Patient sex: M
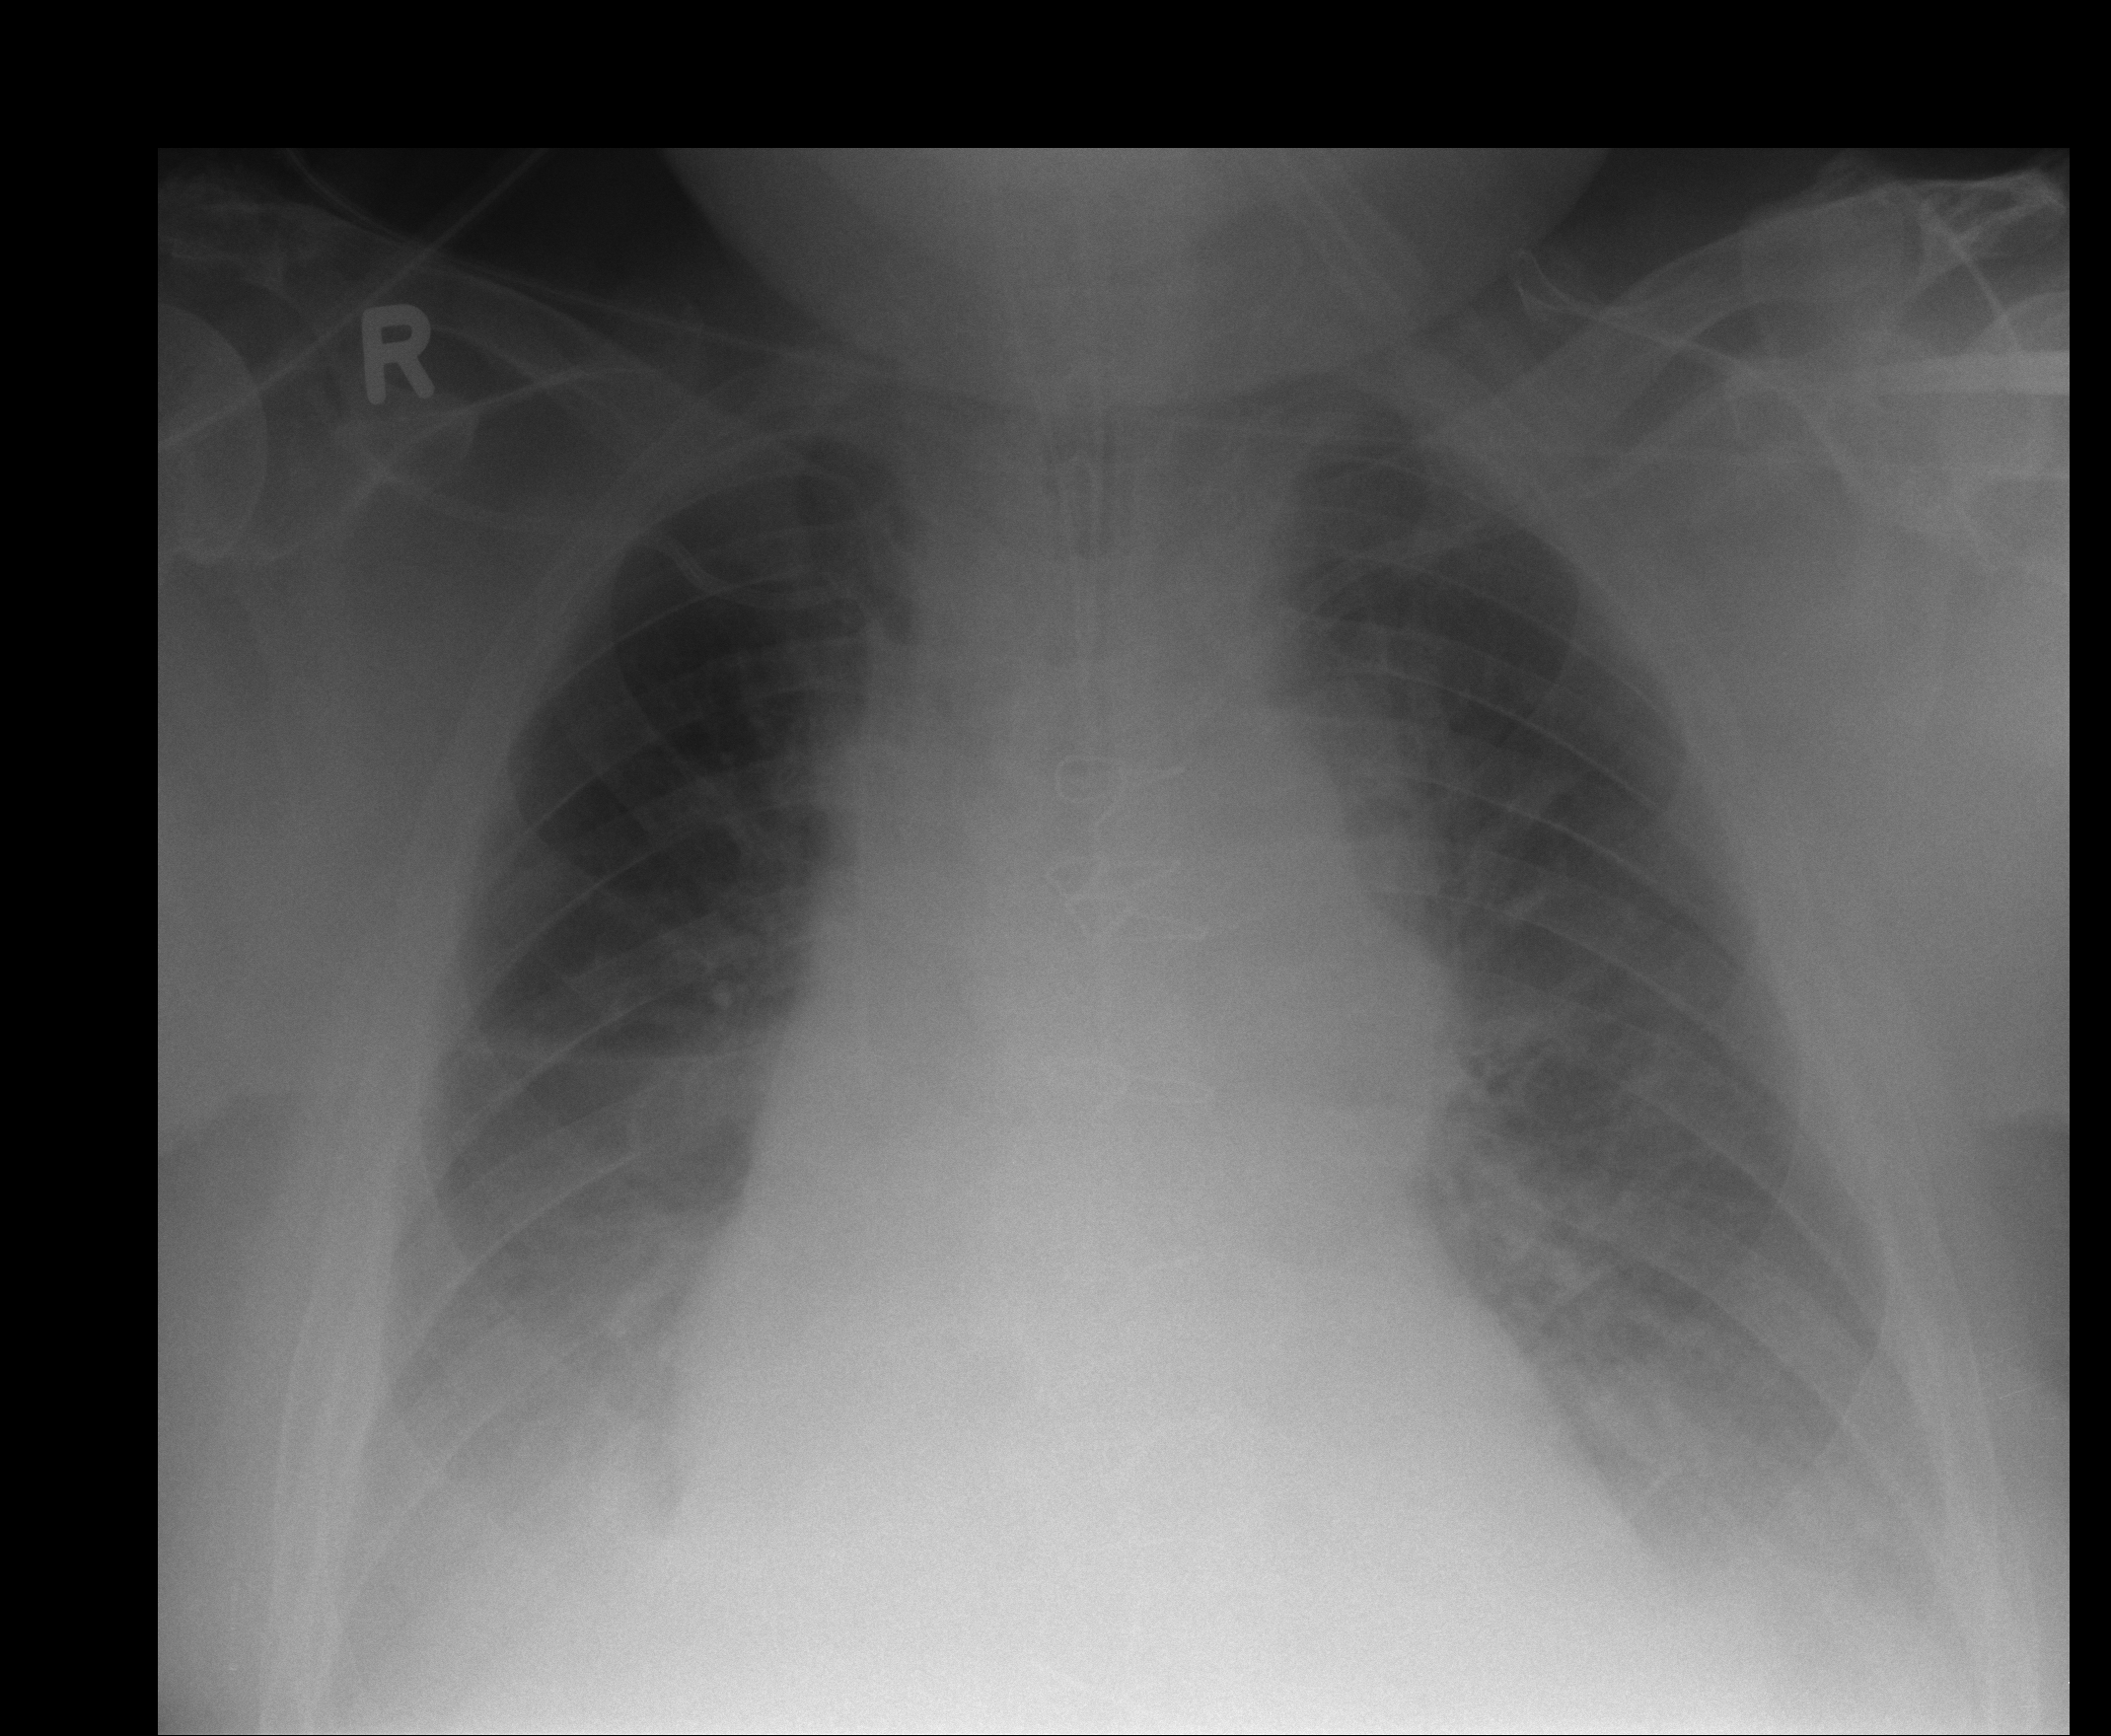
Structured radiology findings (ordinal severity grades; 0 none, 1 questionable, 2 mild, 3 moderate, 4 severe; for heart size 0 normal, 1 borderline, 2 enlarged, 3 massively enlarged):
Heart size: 2
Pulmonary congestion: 2
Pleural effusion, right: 2
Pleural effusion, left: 2
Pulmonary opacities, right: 0
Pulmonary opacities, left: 1
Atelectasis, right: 1
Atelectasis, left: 1